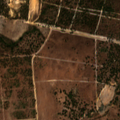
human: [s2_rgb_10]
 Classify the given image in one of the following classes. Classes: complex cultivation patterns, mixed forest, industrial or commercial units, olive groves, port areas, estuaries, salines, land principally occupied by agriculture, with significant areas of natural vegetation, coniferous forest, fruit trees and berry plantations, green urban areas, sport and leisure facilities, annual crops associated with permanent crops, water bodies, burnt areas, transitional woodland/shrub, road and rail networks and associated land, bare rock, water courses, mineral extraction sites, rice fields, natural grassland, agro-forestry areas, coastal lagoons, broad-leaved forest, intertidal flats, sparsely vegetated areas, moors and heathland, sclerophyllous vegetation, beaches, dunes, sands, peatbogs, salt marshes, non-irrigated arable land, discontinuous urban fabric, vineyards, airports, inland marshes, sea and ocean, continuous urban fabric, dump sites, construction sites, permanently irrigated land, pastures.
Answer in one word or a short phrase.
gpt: non-irrigated arable land, pastures, agro-forestry areas, broad-leaved forest, mixed forest, transitional woodland/shrub